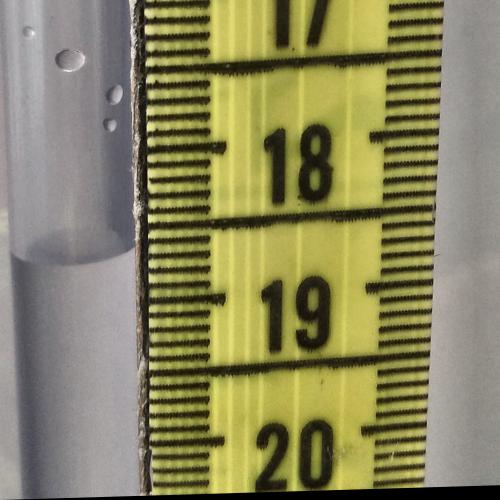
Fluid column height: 18.6 cm